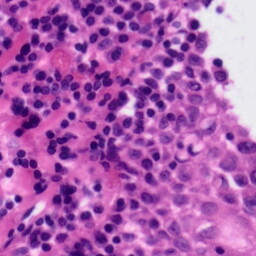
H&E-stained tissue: Tonsil